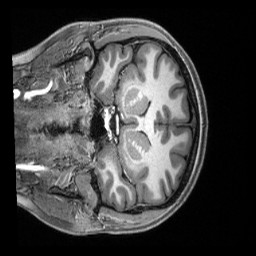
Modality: T1w
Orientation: coronal
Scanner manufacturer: siemens
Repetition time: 2.5 s
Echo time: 0.00231 s